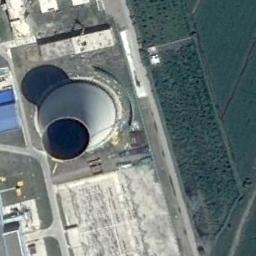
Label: thermal_power_station